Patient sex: M
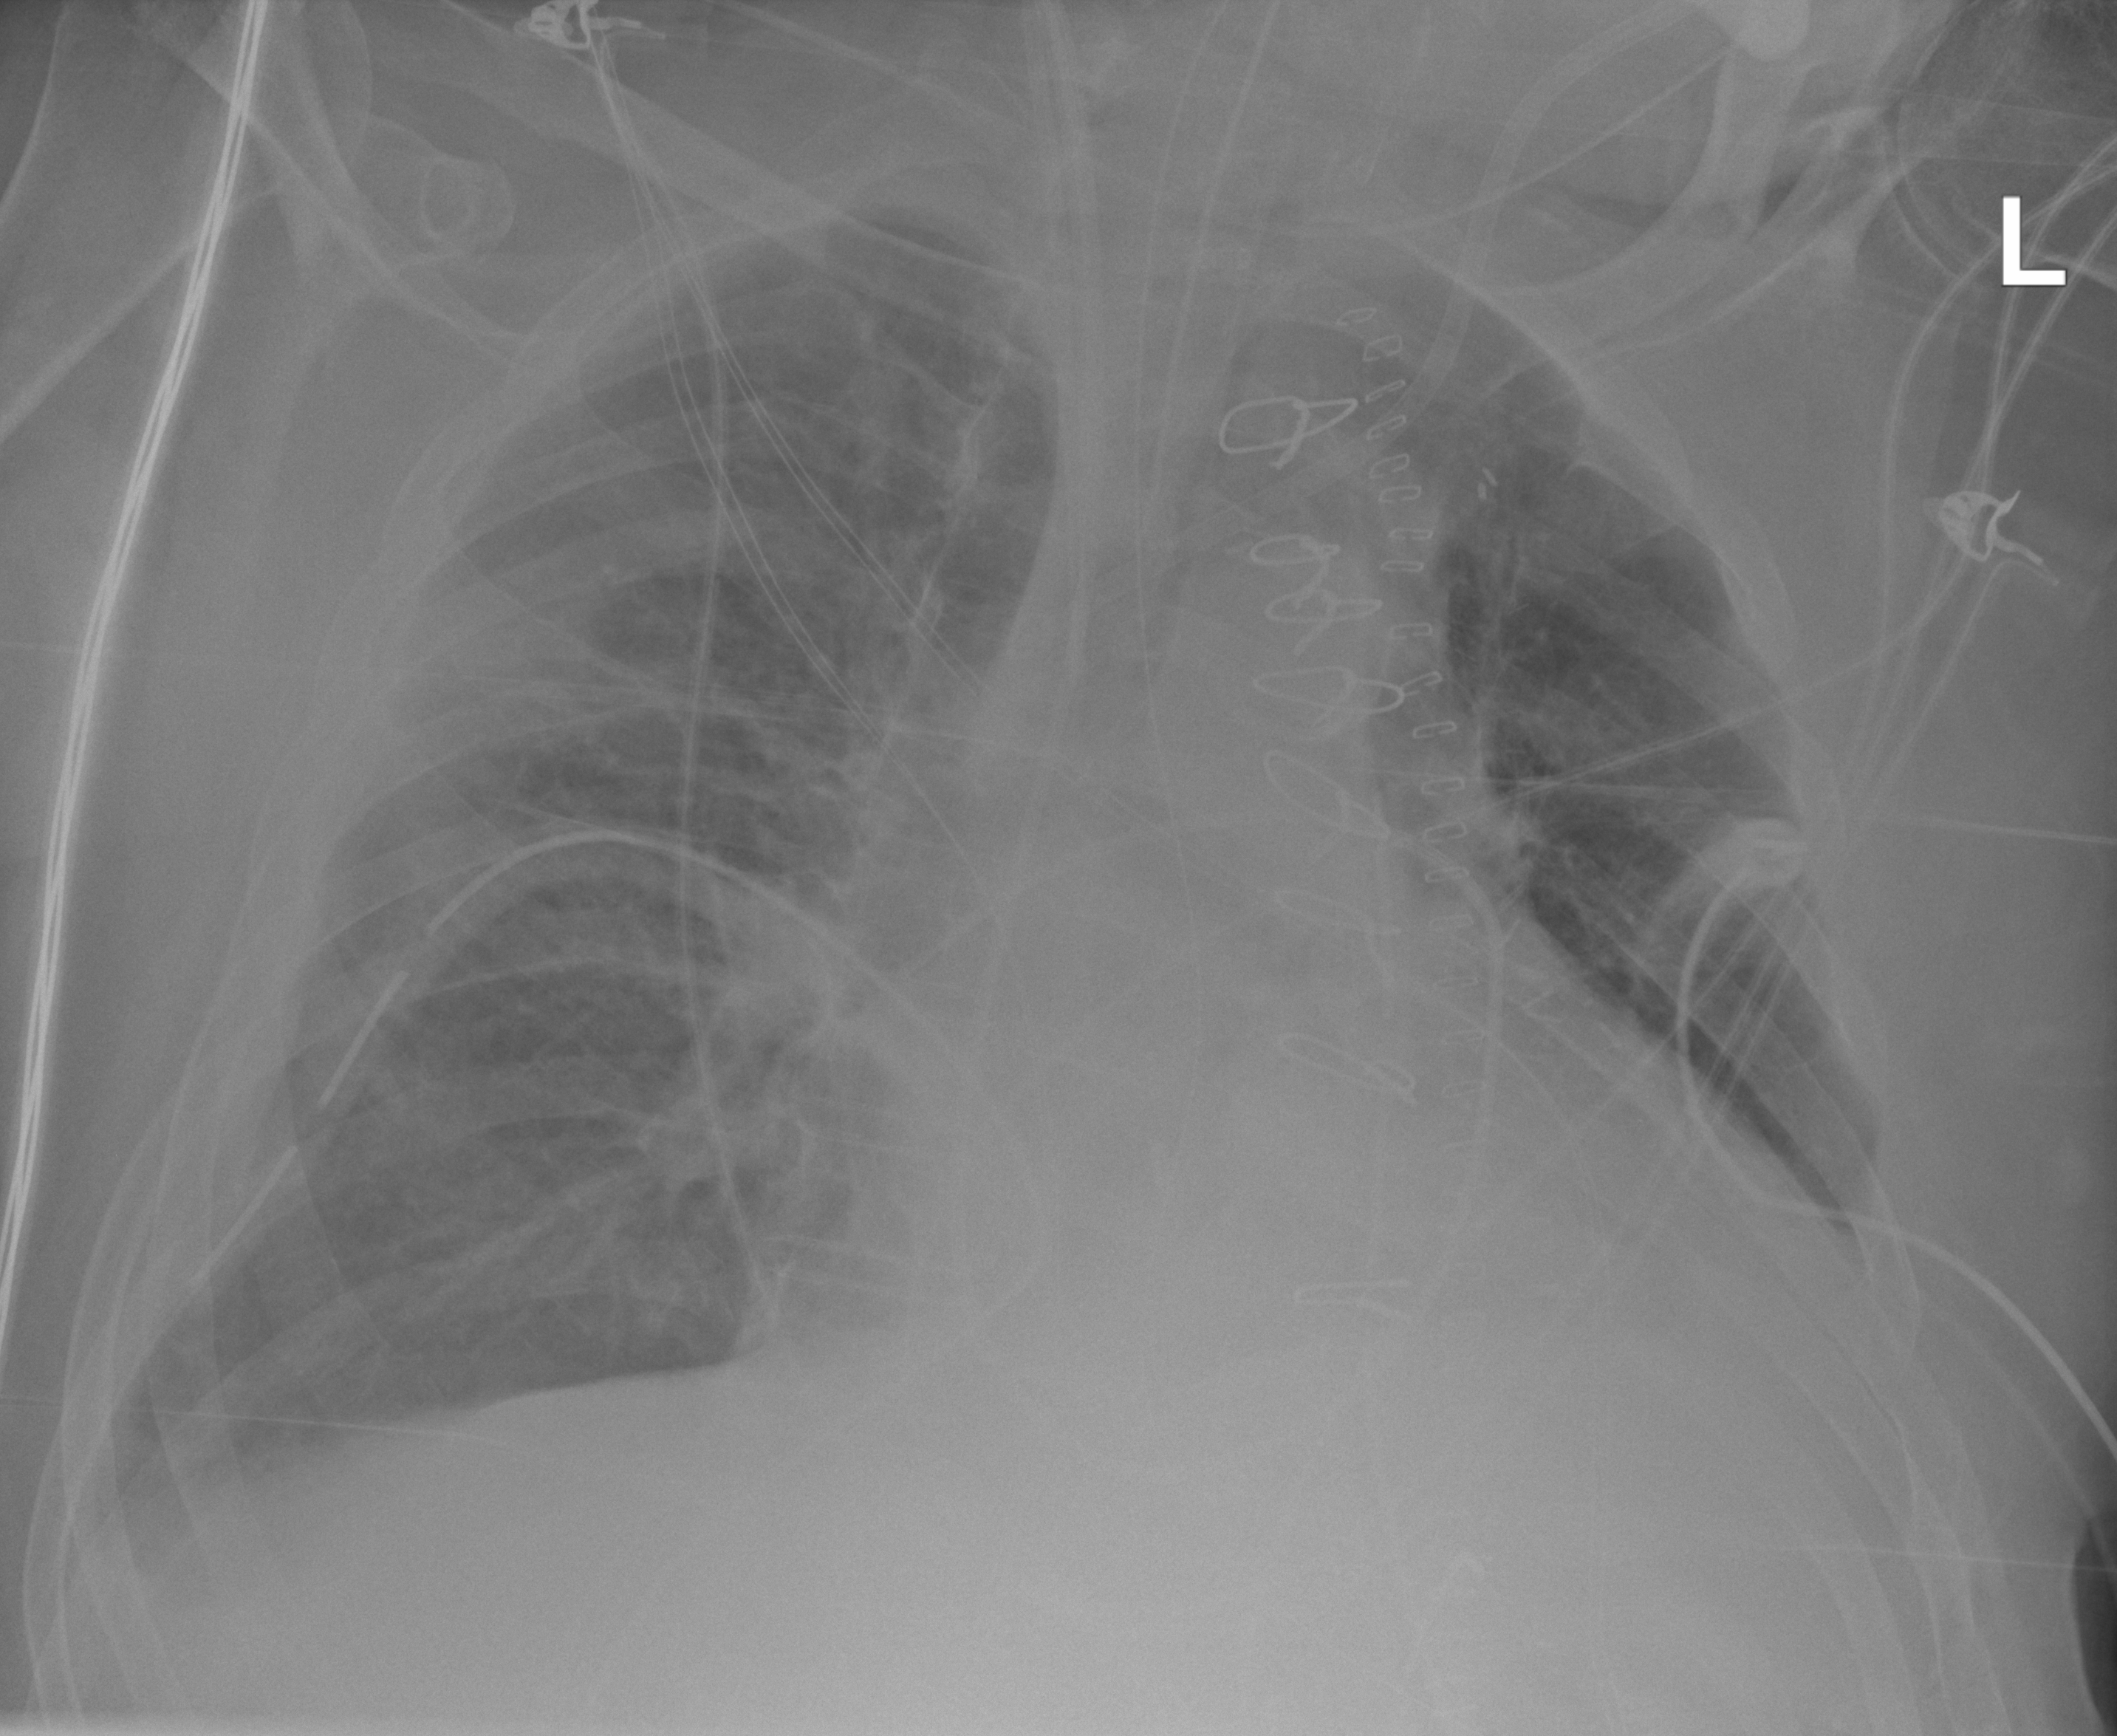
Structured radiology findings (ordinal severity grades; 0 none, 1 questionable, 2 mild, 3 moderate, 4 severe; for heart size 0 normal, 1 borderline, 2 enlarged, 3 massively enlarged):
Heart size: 2
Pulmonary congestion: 1
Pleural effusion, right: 1
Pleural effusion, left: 0
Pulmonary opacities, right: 2
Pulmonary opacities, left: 0
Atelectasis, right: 2
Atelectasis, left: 0